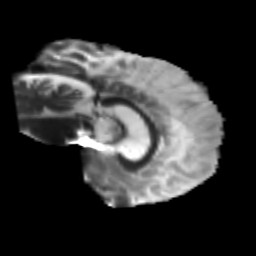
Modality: T2w
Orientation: sagittal
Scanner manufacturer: siemens
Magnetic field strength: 3 T
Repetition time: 8.8 s
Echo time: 0.085 s